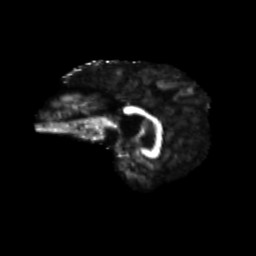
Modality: FA
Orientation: sagittal
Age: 68
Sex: male
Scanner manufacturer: siemens
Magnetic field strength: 3 T
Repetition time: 4.71 s
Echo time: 0.0906 s